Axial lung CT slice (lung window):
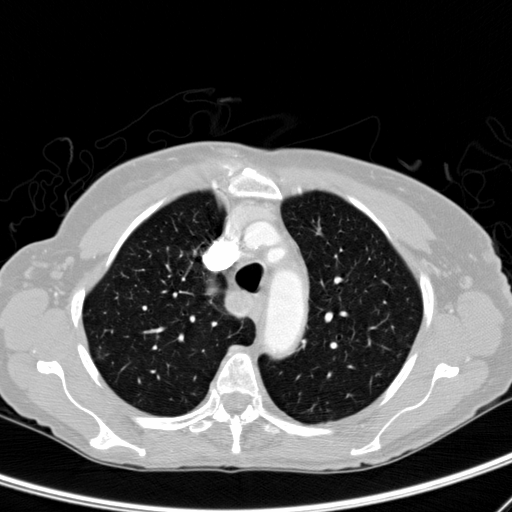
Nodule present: yes
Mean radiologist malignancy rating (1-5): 3